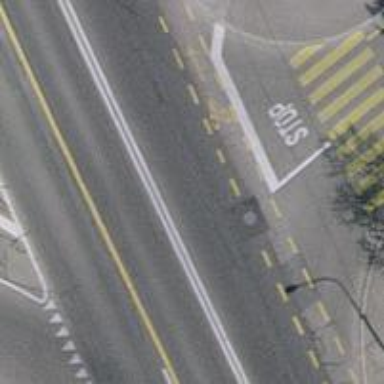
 there is lane designated for buses and shared busway and cycleway."